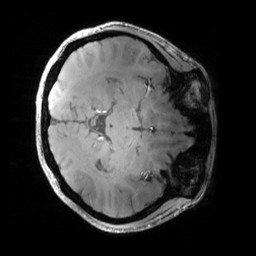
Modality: MP2RAGE
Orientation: axial